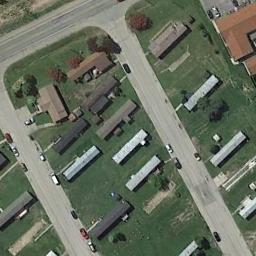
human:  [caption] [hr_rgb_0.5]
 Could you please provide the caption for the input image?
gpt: The roofs of mobile homes in this area are either black or white .

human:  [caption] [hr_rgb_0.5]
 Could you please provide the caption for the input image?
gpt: The mobile home park has some mobile homes of different sizes on the grass and some roads go through the mobile home park .

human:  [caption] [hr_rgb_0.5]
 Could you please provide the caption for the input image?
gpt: The mobile home park is on the grass next to the road .

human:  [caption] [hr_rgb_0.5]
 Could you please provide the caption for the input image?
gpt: There are many buildings in the mobile home park .

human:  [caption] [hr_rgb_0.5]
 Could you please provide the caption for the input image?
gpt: There are some buildings on green lawns on the mobile home park .